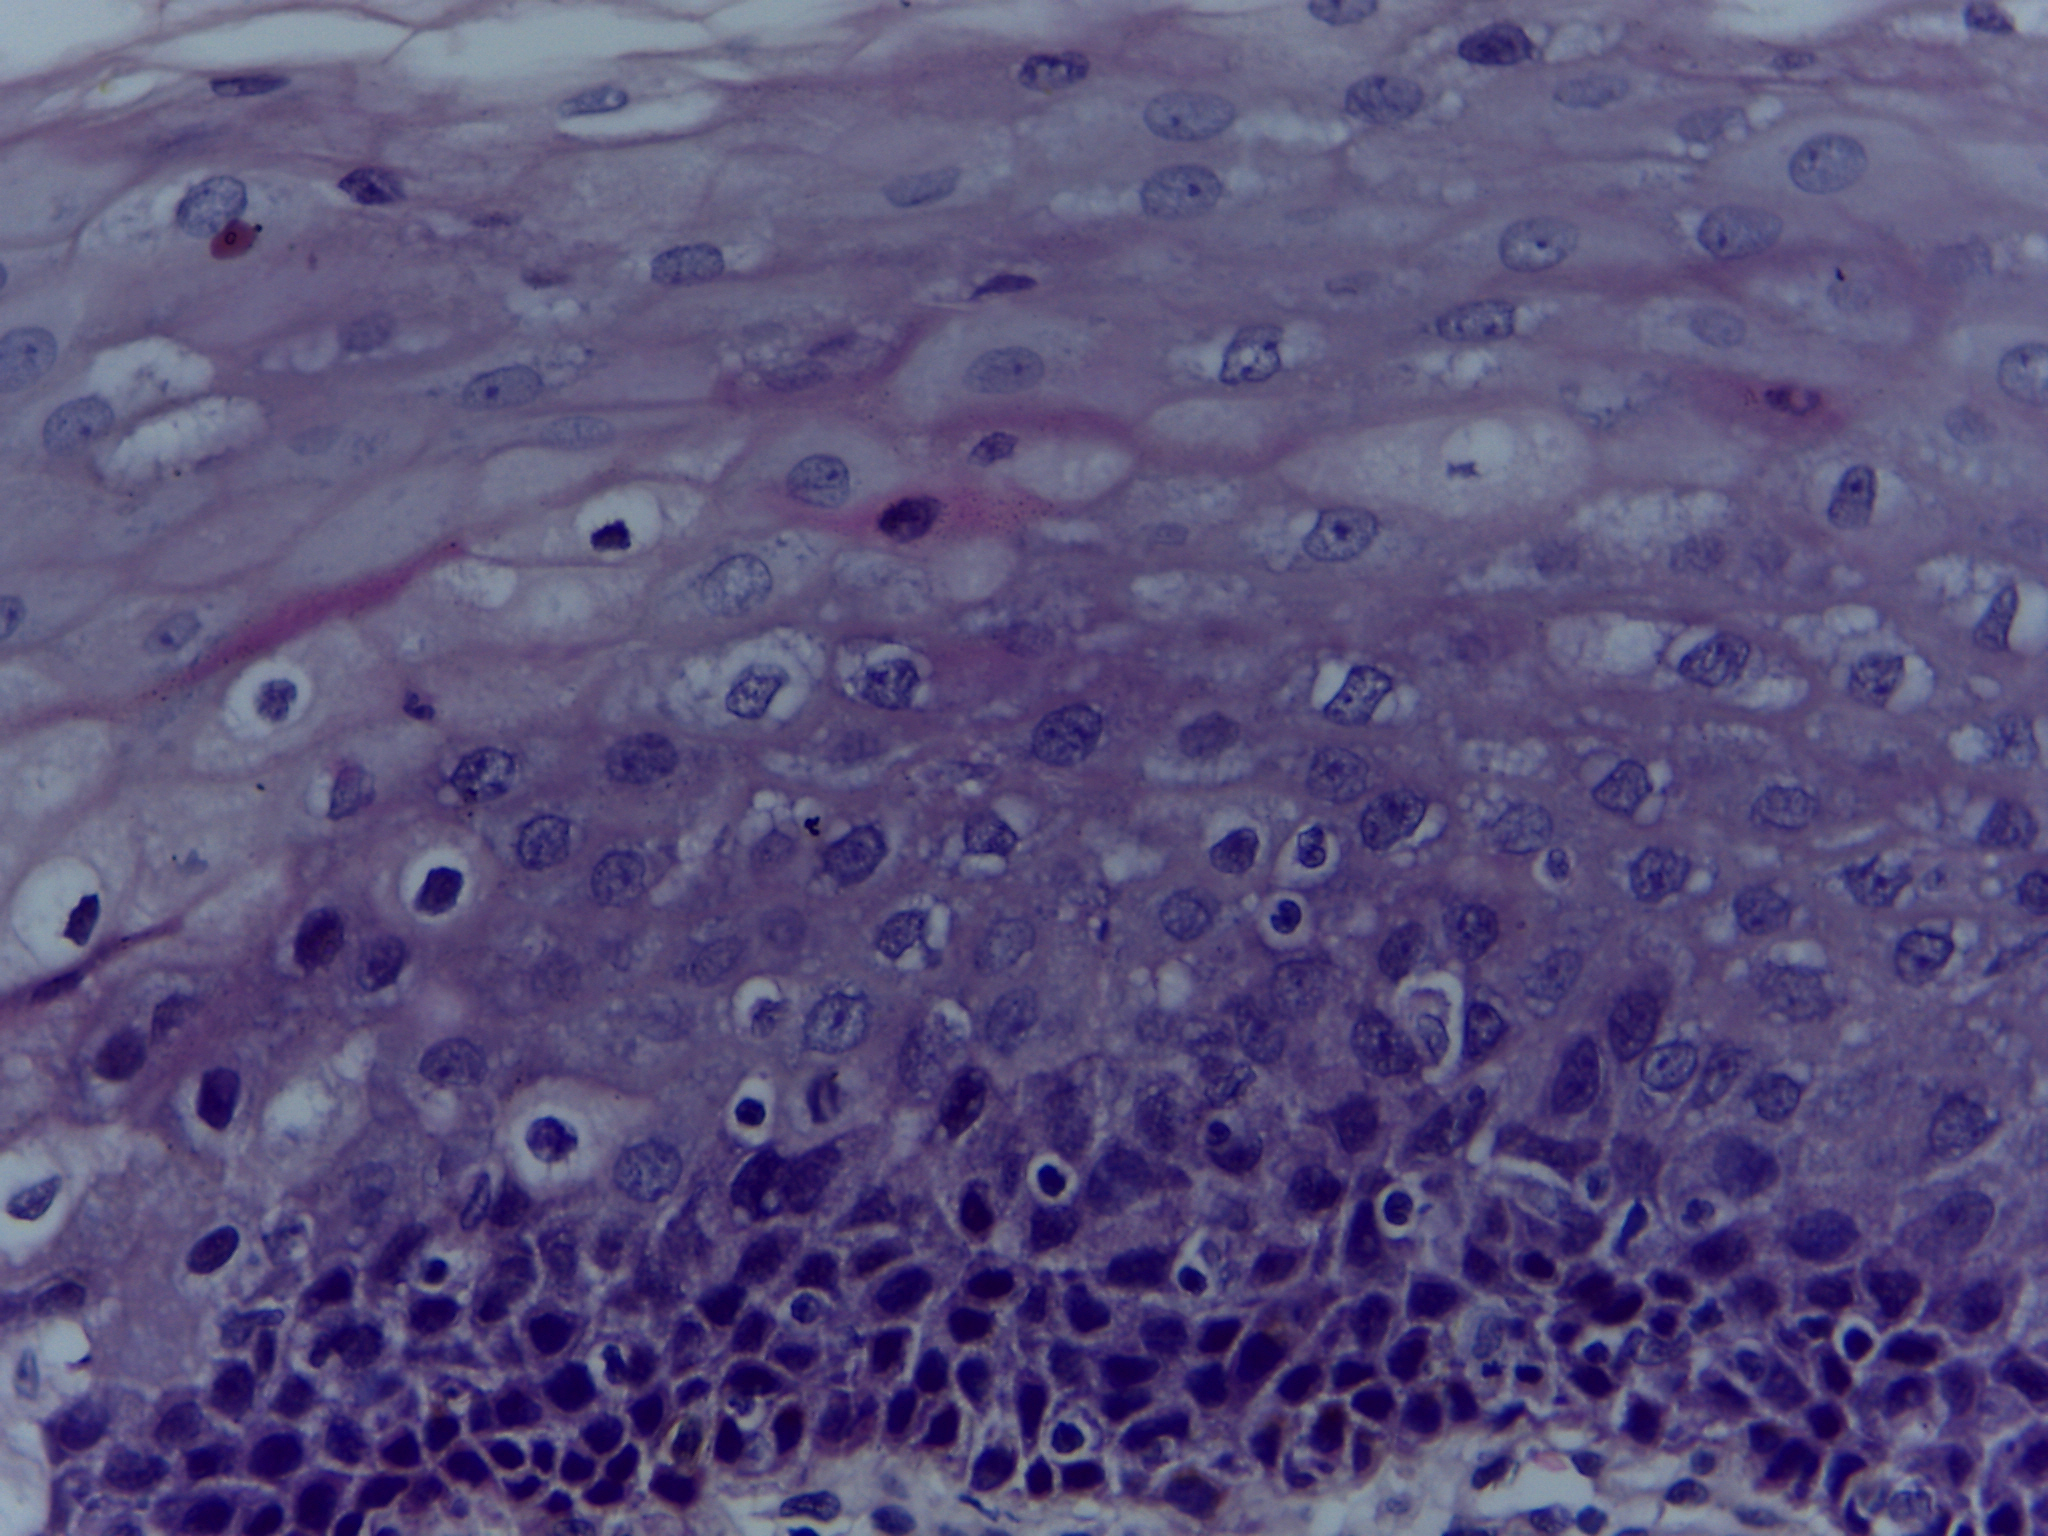
Diagnosis: OSCC